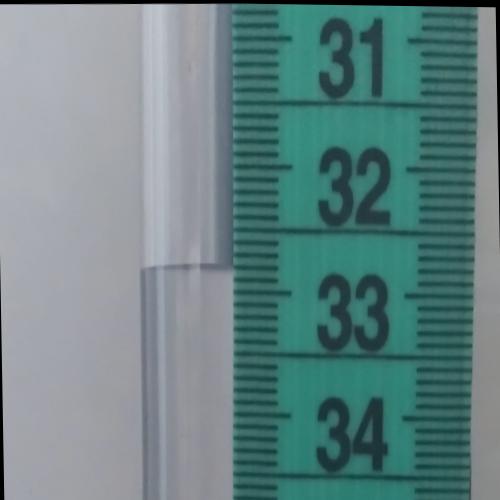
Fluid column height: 32.8 cm